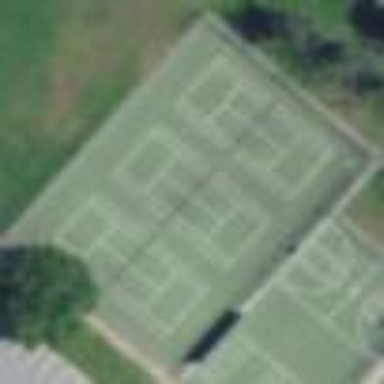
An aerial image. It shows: Tennis court on pitch designated for leisure land.